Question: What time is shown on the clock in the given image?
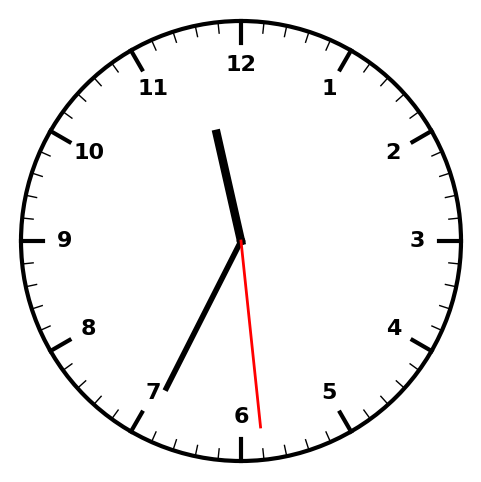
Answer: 11:34:29